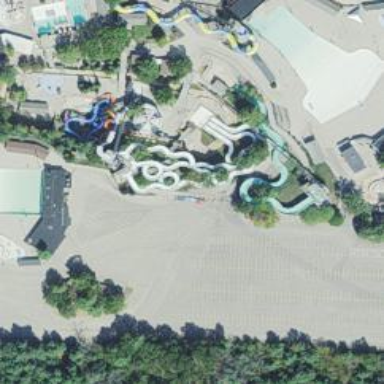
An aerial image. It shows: Water slide attraction.